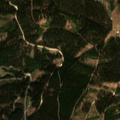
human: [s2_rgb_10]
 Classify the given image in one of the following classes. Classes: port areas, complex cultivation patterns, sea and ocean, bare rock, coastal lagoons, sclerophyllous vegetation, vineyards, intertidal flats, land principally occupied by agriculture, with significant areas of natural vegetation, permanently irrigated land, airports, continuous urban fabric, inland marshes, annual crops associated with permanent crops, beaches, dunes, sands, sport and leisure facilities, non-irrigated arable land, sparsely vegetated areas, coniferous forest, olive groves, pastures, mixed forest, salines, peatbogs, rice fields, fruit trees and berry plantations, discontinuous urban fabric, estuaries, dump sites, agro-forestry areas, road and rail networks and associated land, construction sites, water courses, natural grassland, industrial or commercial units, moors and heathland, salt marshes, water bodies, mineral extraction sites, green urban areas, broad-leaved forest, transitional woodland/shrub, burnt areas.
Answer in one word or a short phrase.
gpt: coniferous forest, transitional woodland/shrub